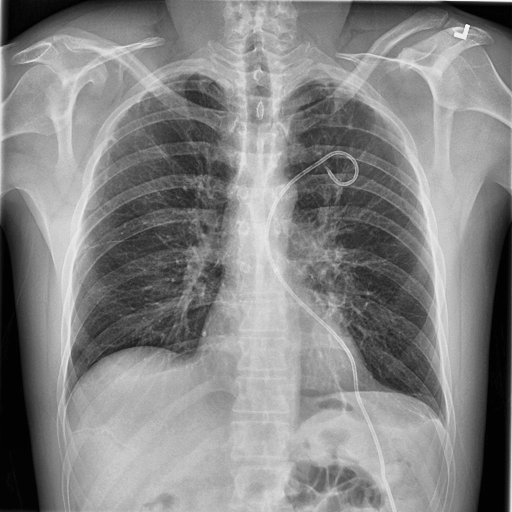
Finding: NORMAL